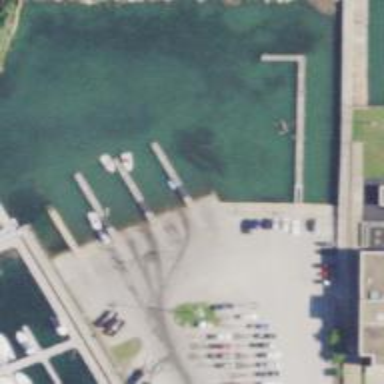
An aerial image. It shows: Slipway on leisure land.